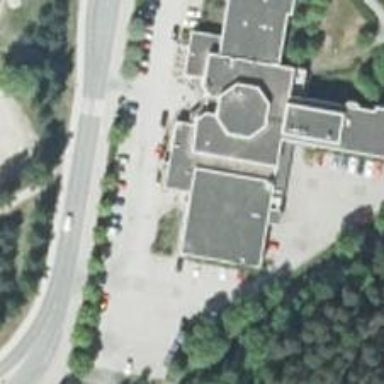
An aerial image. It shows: Healthcare clinic.